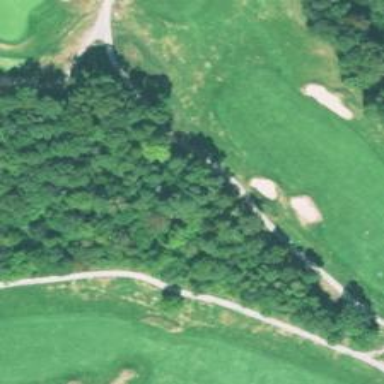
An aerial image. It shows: Path designated for golf carts.